Question: I'm trying to get an absolutely positioned element to appear behind another element. I've set the z-indices but it doesn't seem to have any effect. The element that I am trying to place in the background is instead at the forefront.
Both elements in question are inside a container with a position set to relative. It was my understanding that this would create a fresh set of stacking elements although I'm not sure if that is even really important.
HTML:
'''
<div id="wrapper">
<div id="content">
<p>Lorem ipsum dolor sit amet, consectetur adipiscing elit. Integer augue</p>
<p>massa, scelerisque non viverra sagittis, egestas nec erat. Aliquam vel</p>
</div>
<div id="bg">&nbsp</div>
</div>
'''
CSS:
'''
#wrapper {
background: #fdd;
position: relative;
width: 300px;
}
#content{
width: 300px;
z-index: 100;
}
#bg{
background: #ddf;
position: absolute;
bottom: 0;
left: 0;
top: 0;
width: 40%;
z-index:1;
}
'''
You can see the result here: <URL>
This is occurring in both Chrome and IE, although I haven't tested other browsers. What I am getting is this:

What I want is for the text to be on top of the blue background.
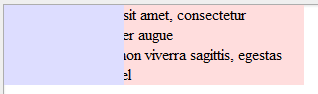
Answer: '#content' needs a 'position: relative;' for the 'z-index' to apply to it.